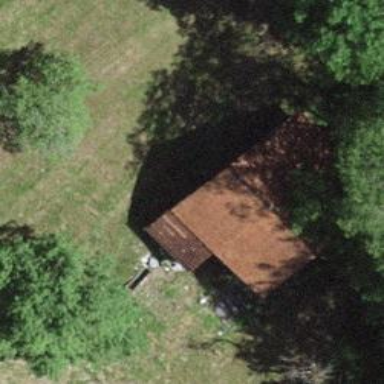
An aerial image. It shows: Farm auxiliary building.